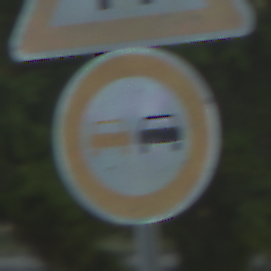
Verkehrszeichen: Ueberholverbot
Zusatzzeichen oben: VerengteFahrbahn
Umgebung: Outdoor, Suburban
Tageszeit: SunriseSunset
Wetter: PartlyCloudy
Licht: Natural
Jahreszeit: NotSpecified
Kontrast: MediumContrast